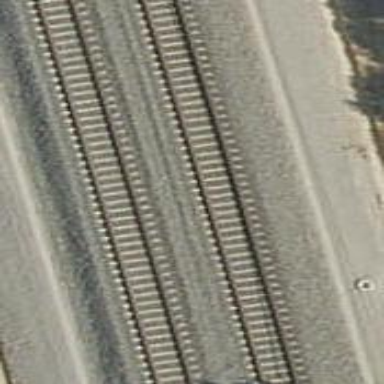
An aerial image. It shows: Railway track with contact line for electrification.